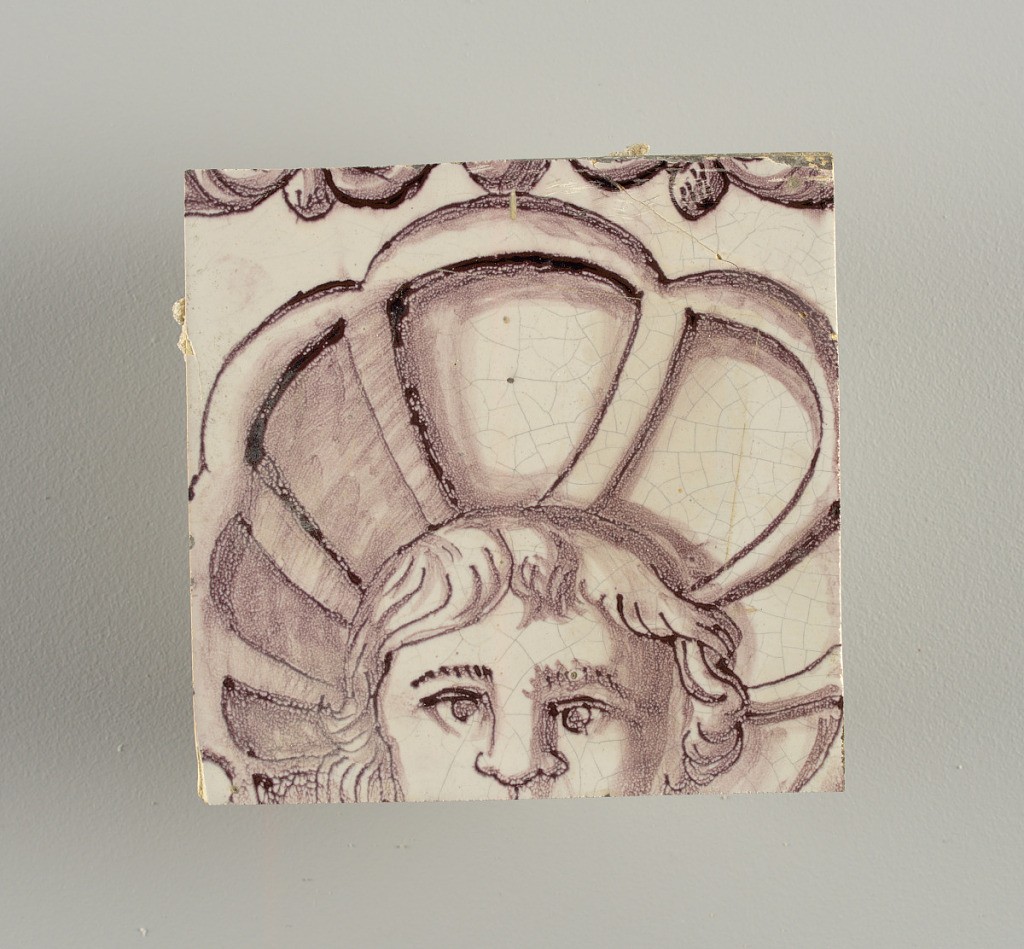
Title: Tile wall facing
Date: ca. 1725
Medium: Tin-glazed earthenware, underglaze
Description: Horizontal rectangle.  Thirty tiles wide and twenty-three tiles high with opening for fireplace eleven tiles wide and ten high.  Foliage arabesques disposed about three vertical axes from which are emphazised by urns at center and right, and at left by the figure of a standing woman carrying an infant on her arm and accompanied by two children.